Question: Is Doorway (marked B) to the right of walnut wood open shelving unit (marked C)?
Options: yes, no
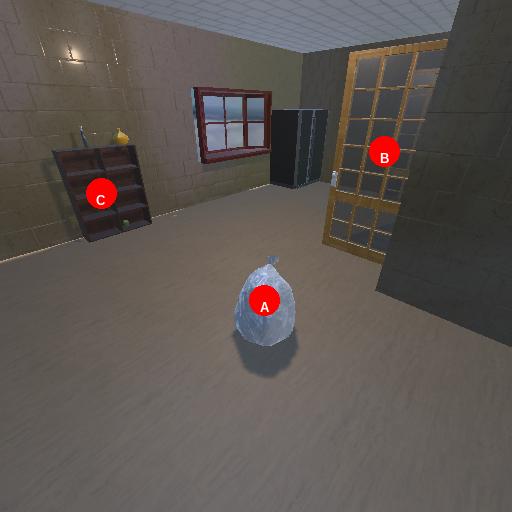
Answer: yes